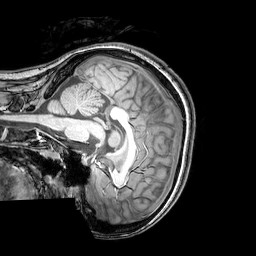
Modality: T1w
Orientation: sagittal
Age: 25
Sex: female
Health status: healthy
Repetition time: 0.081 s
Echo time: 0.037 s